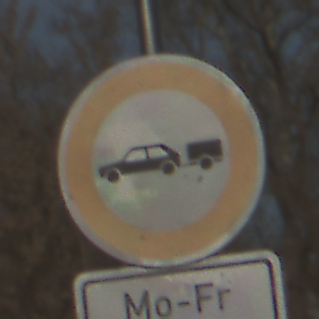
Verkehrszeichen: VerbotPersonenkraftwagenMitAnhaenger
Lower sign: ZeitangabenMitBeschraenkungAufWochentage2
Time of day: MorningAfternoon
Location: Outdoor (Nature)
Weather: PartlyCloudy
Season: NotSpecified
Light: Natural